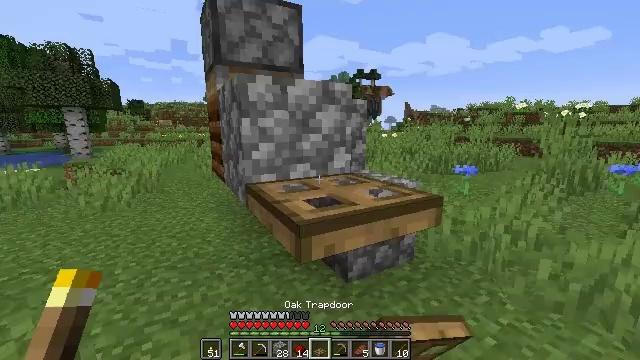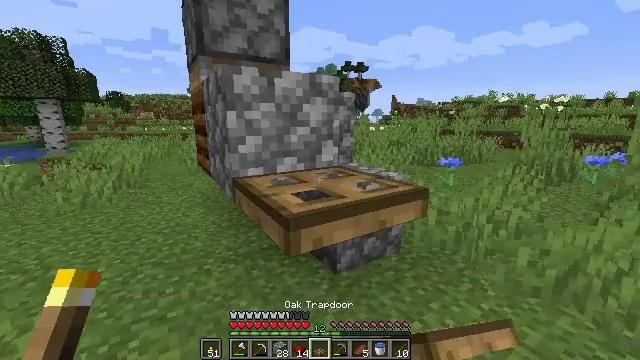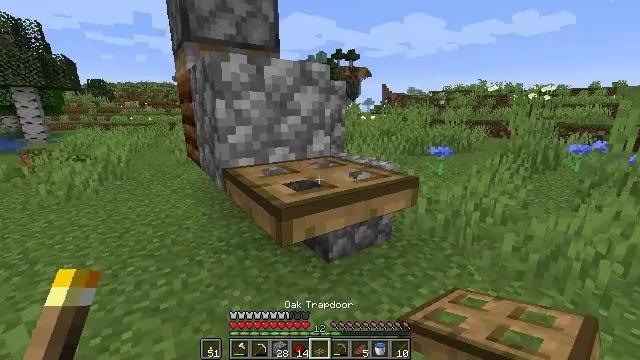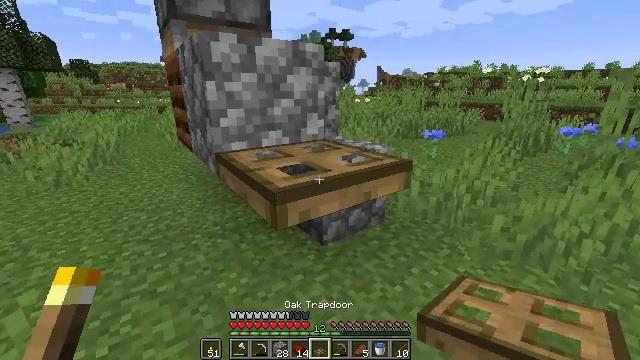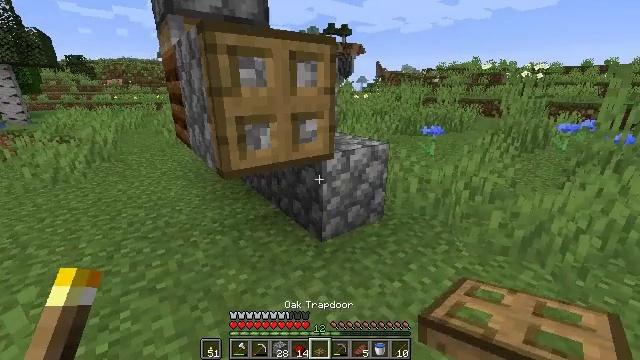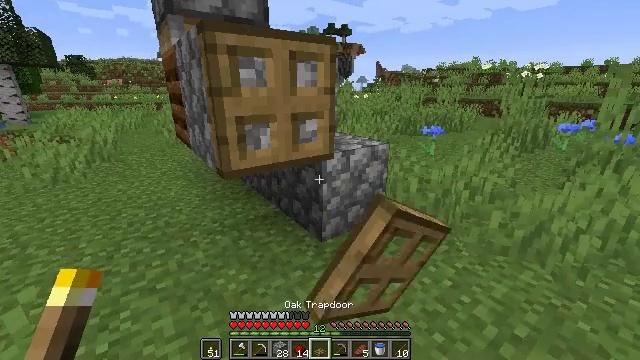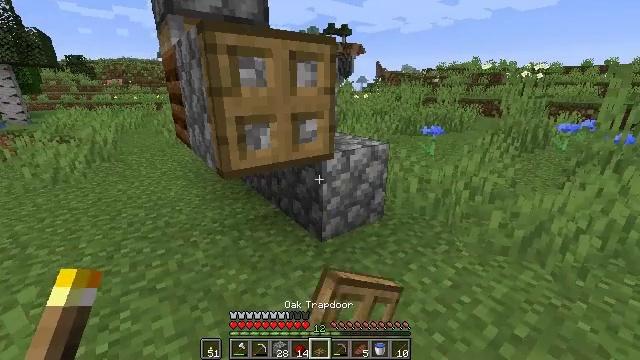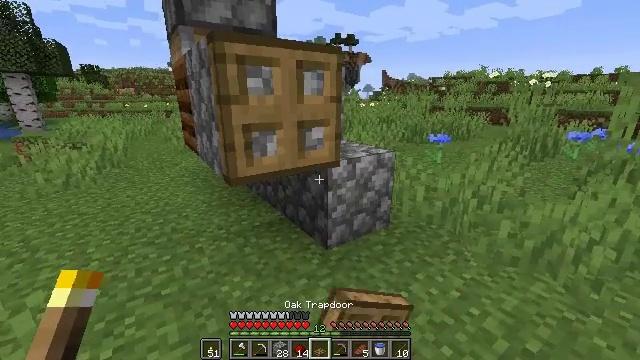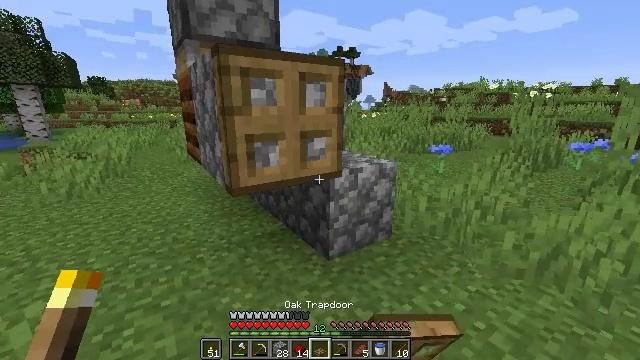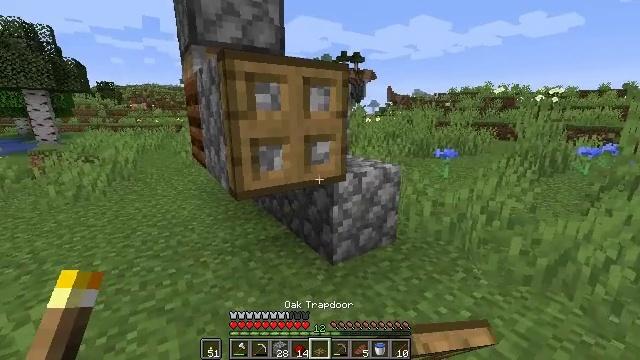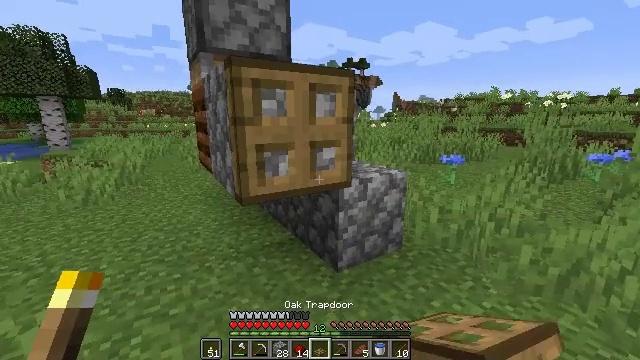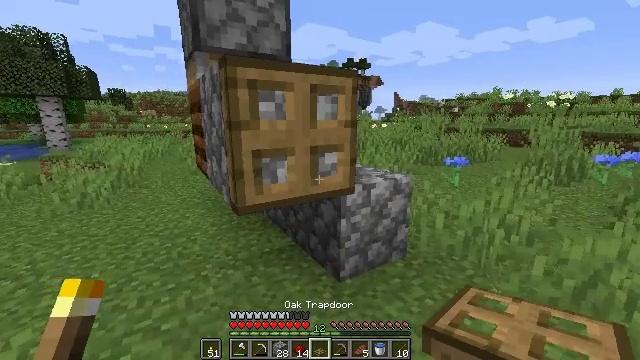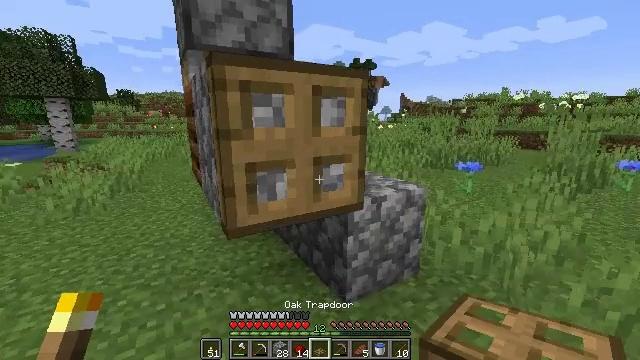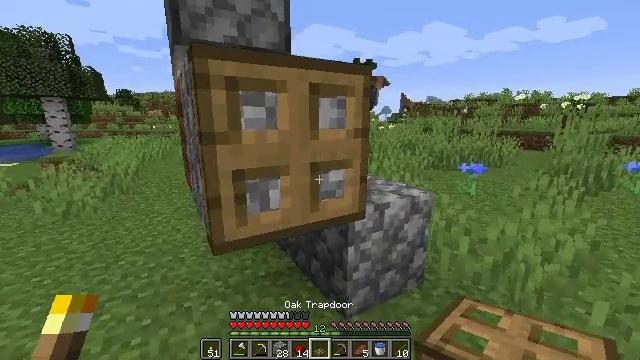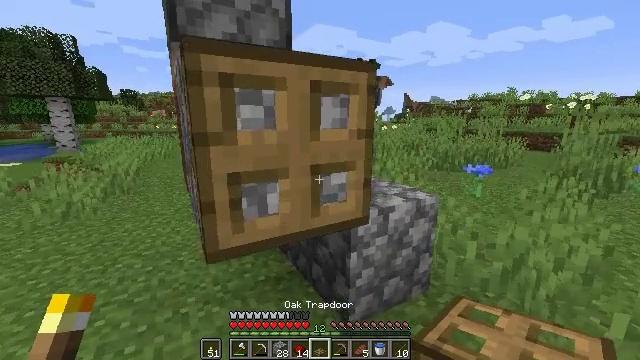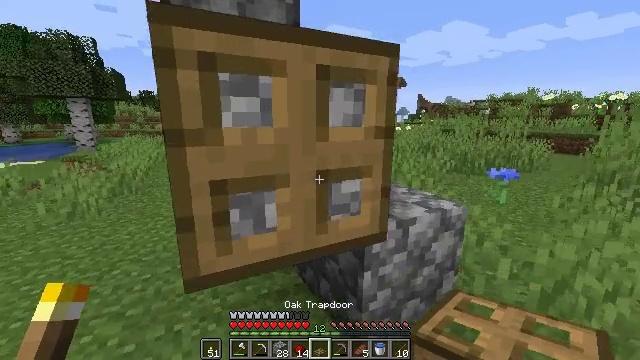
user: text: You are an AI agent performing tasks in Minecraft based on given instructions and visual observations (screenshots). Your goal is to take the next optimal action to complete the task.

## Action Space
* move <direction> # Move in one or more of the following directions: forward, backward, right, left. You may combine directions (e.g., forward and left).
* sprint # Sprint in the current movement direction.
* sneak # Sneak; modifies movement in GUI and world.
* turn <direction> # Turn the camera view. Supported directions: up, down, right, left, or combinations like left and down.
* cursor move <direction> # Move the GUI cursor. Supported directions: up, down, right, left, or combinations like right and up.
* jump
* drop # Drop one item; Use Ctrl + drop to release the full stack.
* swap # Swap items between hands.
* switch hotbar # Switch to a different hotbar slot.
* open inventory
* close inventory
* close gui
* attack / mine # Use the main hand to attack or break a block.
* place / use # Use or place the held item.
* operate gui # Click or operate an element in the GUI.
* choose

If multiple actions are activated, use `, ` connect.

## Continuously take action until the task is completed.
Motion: motion action
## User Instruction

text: Attack the composter to add it to your inventory.
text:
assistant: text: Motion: turn right and down
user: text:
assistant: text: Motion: turn right and down
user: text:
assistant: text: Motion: turn right and down
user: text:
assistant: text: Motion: use / place
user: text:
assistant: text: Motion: use / place
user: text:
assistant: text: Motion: no_op
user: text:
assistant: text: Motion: turn left and up
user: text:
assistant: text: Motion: turn up
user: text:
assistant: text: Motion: no_op
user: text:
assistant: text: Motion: move forward, turn left and up
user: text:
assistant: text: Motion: move forward
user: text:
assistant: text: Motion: move forward, turn left
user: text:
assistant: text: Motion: move forward
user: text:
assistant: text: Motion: move forward
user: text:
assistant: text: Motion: move forward, turn left
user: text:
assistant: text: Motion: move forward, turn left
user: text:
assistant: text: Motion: move forward, turn left
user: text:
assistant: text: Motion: move forward, turn left
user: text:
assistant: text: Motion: move forward, turn left
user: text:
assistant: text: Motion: move forward, turn left, use / place
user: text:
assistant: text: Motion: move forward, use / place
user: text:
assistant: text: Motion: move forward, turn left, use / place
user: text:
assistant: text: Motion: move forward, turn left
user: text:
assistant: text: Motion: move forward, turn up
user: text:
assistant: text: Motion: move forward
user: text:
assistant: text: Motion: move forward, turn right and up
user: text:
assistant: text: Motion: move forward
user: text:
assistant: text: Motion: move forward
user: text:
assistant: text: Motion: move forward
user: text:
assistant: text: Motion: move forward